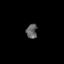
Tissue: prostate
Cell type: Myeloid cells
Senescence score: 0.338
Nuclear area (px): 150
Mean DAPI intensity: 99.287